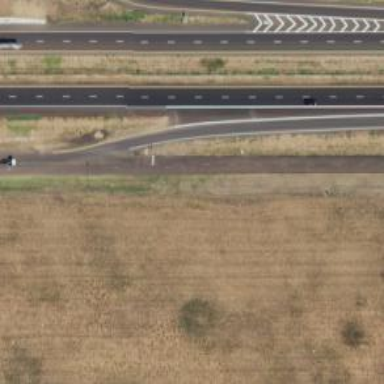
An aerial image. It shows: Motorway link.